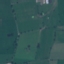
Label: Pasture